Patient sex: F
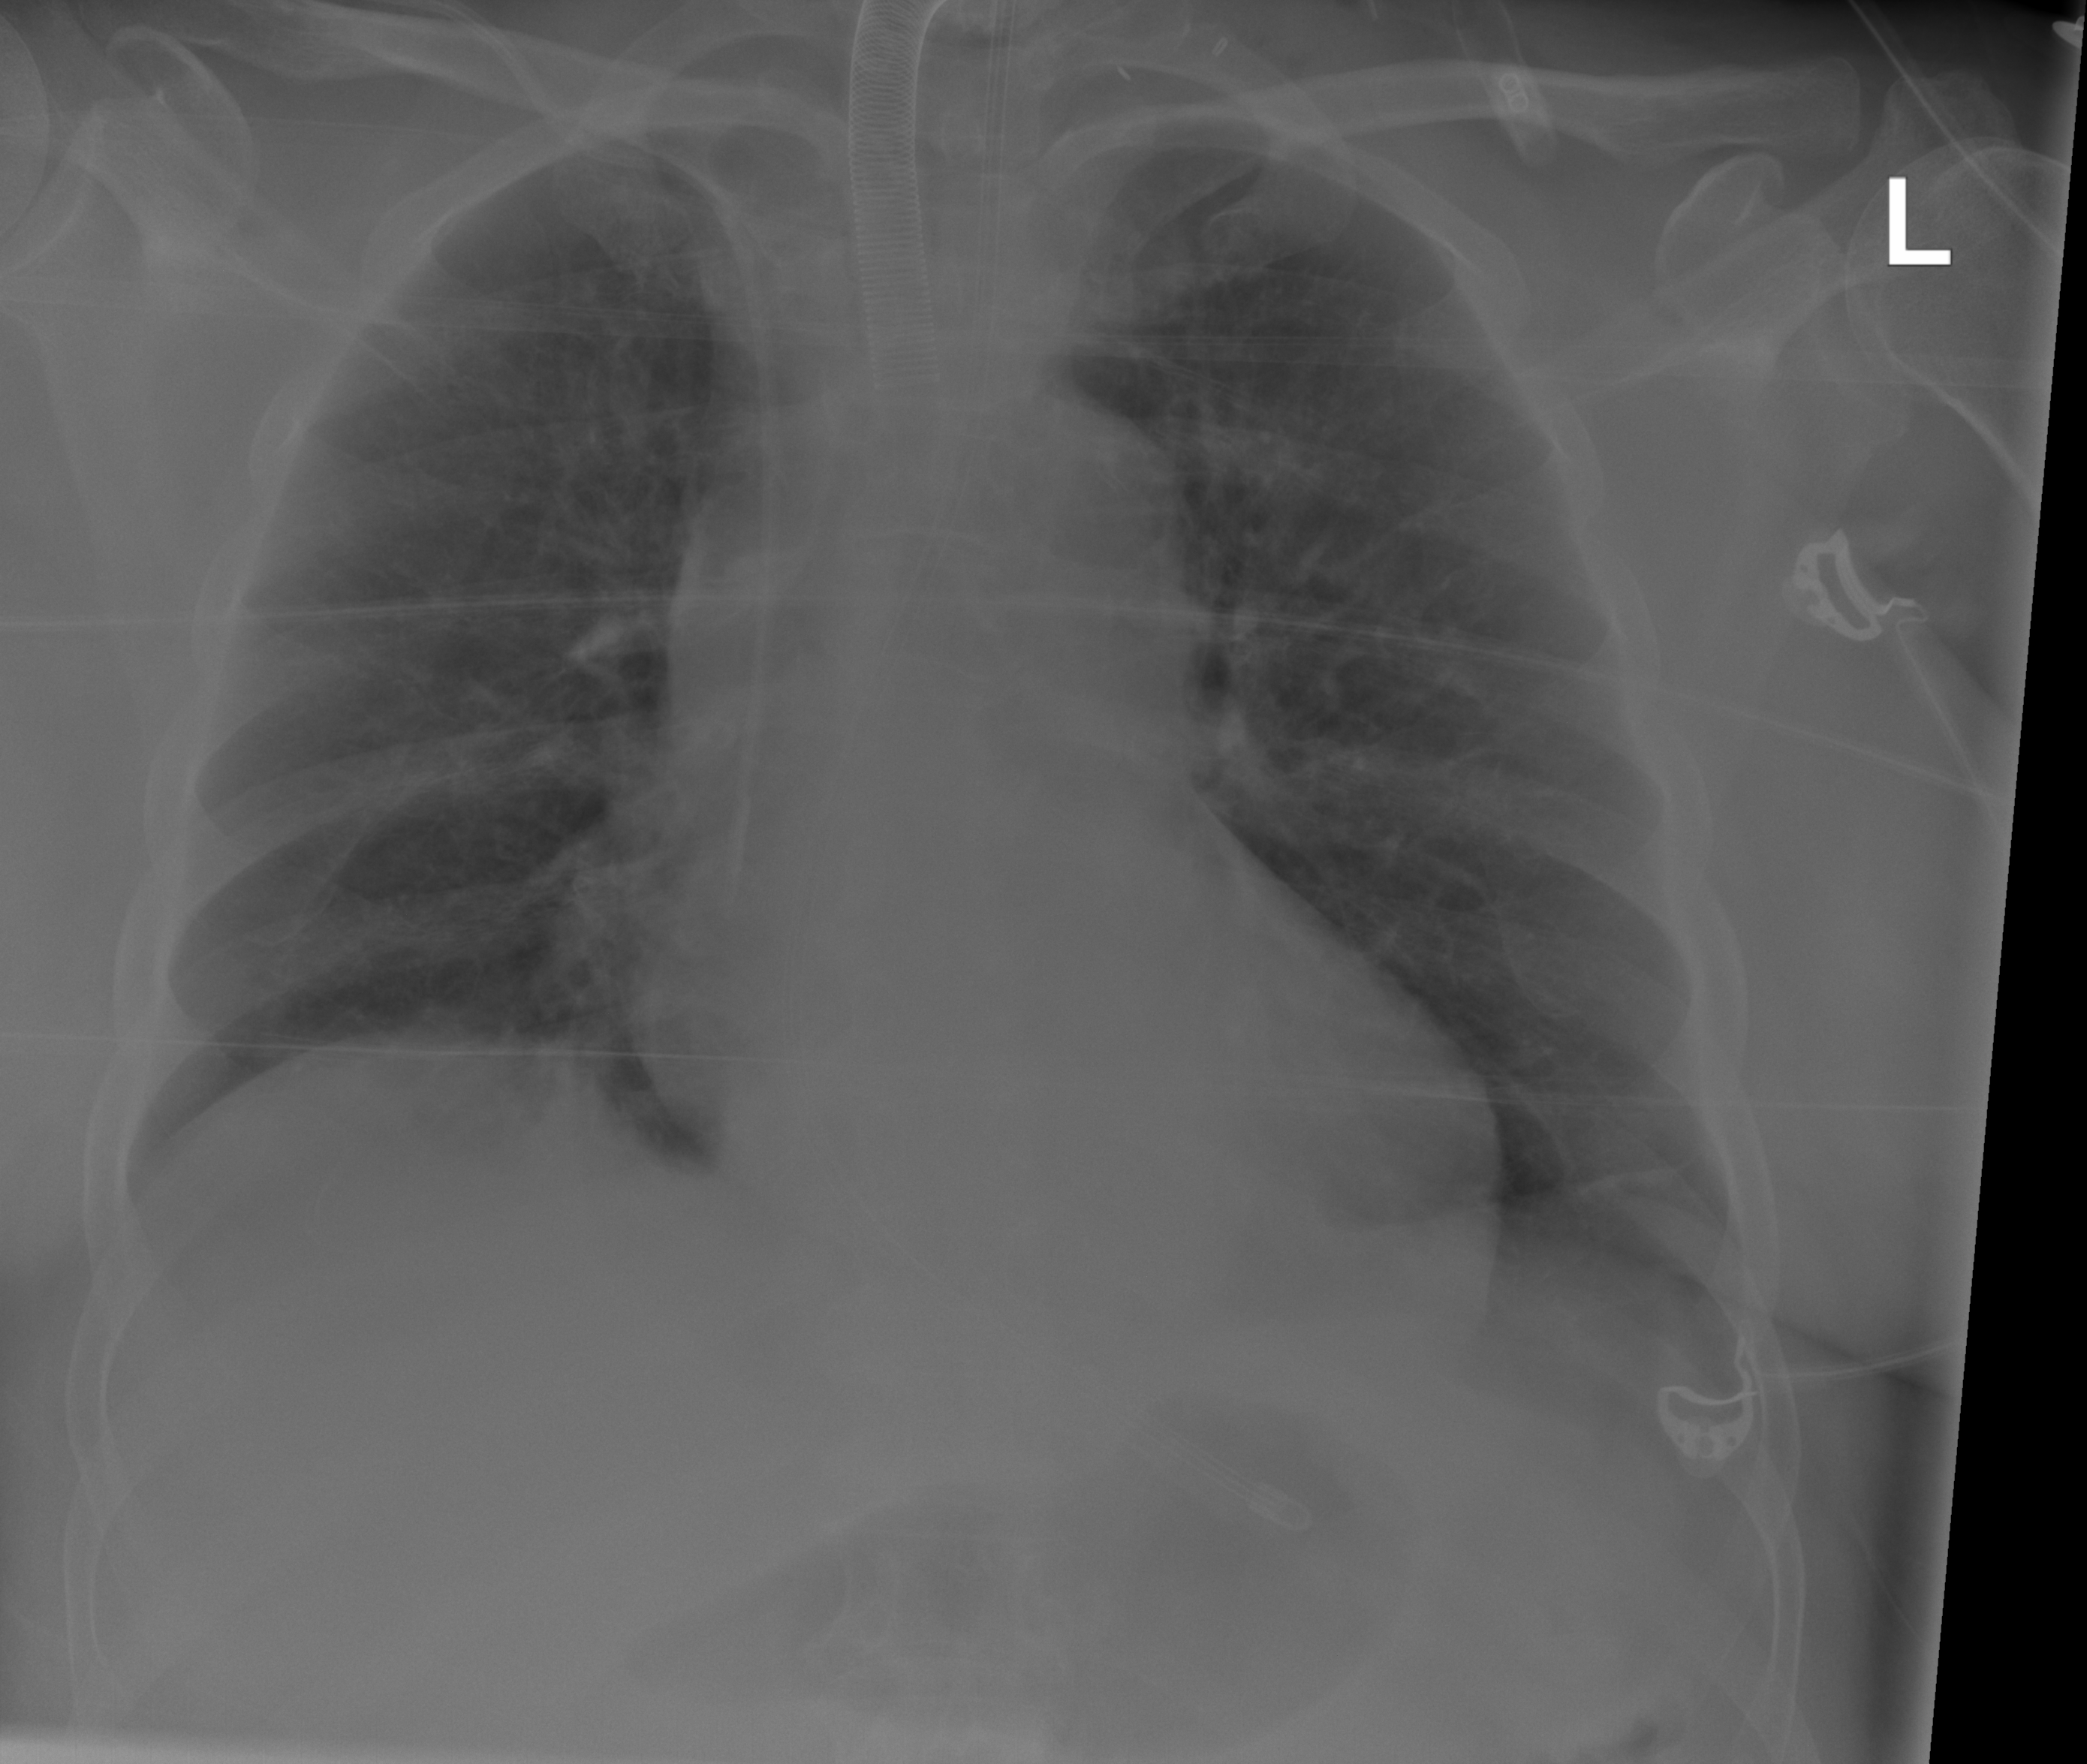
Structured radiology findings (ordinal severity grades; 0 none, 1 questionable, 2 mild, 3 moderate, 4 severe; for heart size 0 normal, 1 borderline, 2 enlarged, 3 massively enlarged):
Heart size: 0
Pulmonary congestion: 0
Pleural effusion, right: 1
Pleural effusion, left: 1
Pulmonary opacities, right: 0
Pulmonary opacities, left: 0
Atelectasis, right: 0
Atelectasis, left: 0